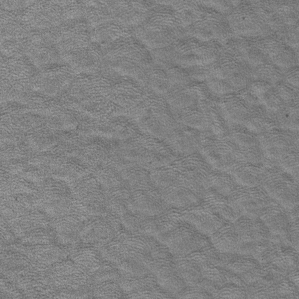
Label: frost